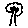
Label: tree